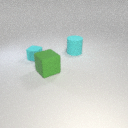
small cyan rubber cube to the left of large green rubber cube